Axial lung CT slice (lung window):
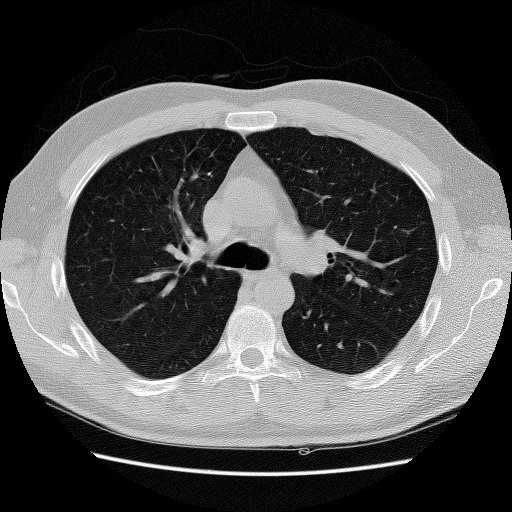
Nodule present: no